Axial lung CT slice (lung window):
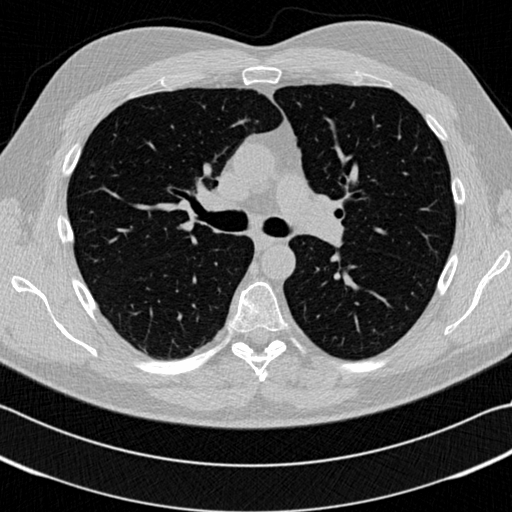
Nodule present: no